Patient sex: M
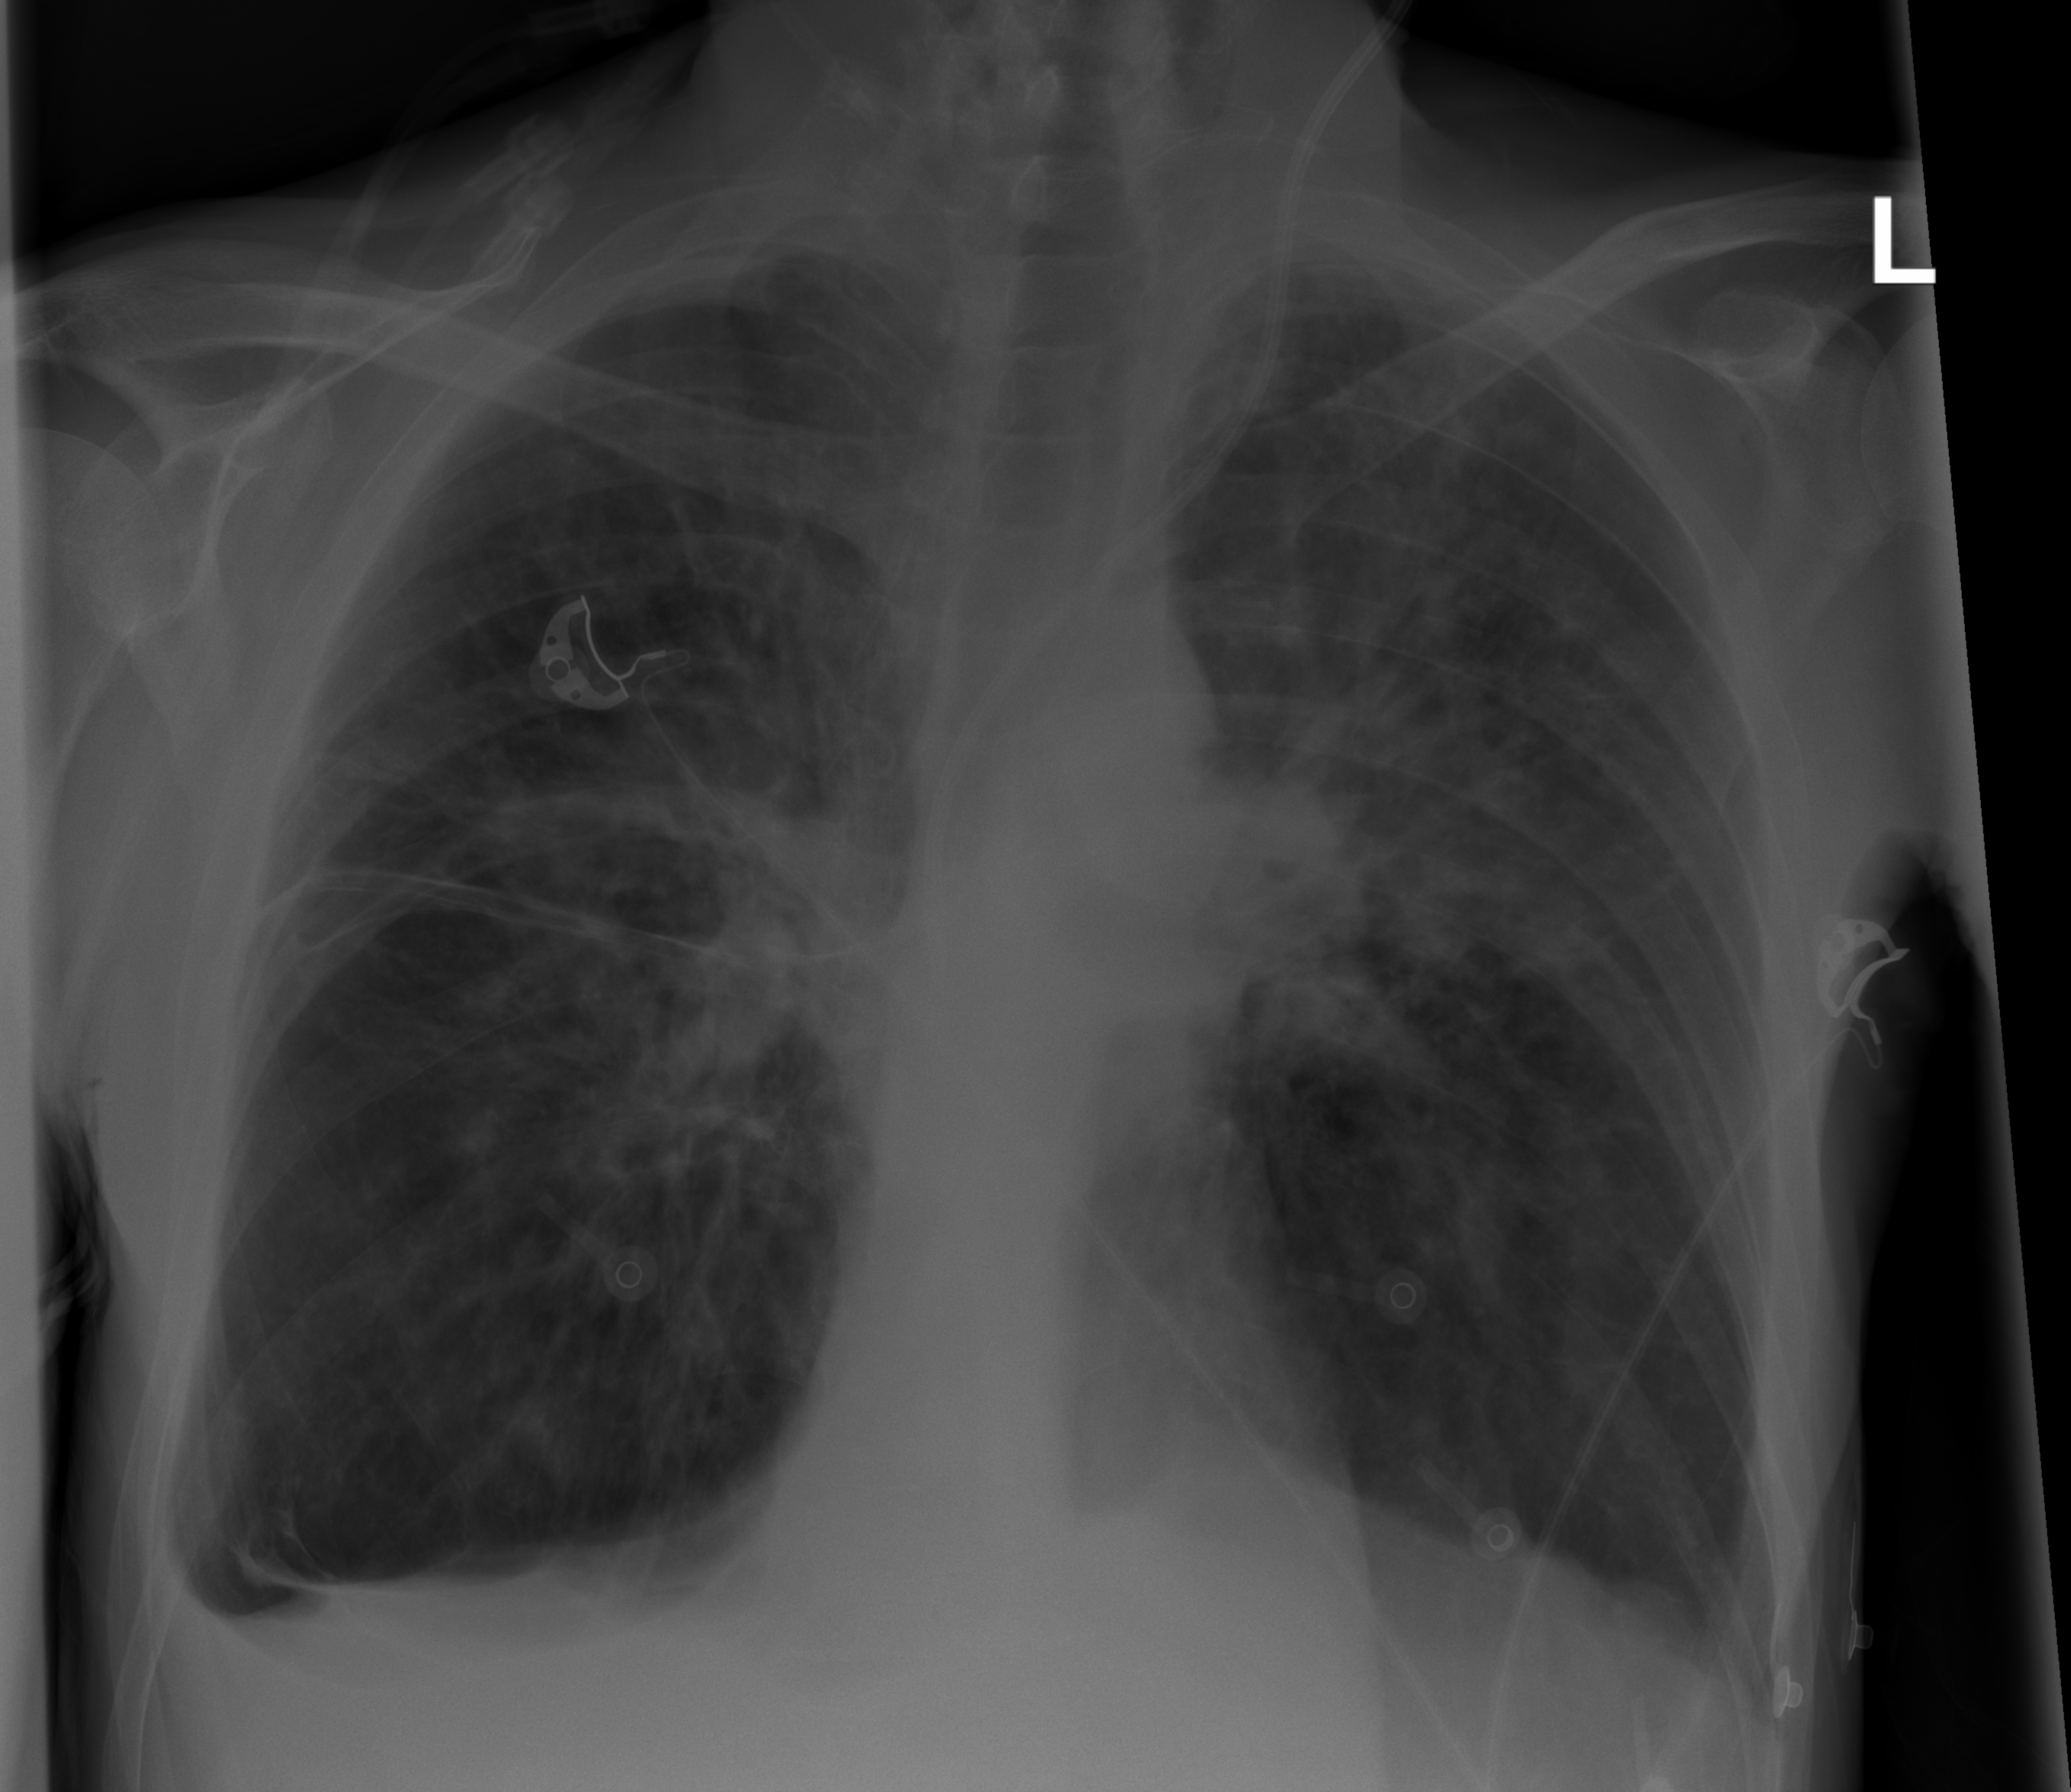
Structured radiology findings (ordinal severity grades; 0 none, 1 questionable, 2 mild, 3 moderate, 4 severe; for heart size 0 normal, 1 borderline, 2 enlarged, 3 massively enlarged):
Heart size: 0
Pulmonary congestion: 2
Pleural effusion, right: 2
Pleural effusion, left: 0
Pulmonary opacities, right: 3
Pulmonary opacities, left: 3
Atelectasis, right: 2
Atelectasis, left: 2